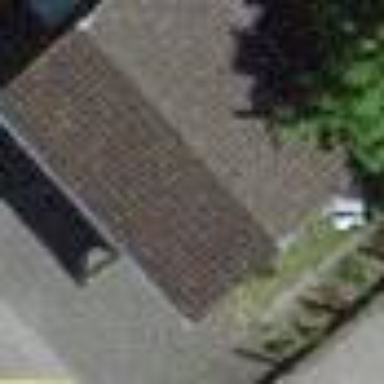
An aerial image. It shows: Shed building.